Aerial crown-view tile of a tropical tree (Barro Colorado Island, Panama), acquired 20240918:
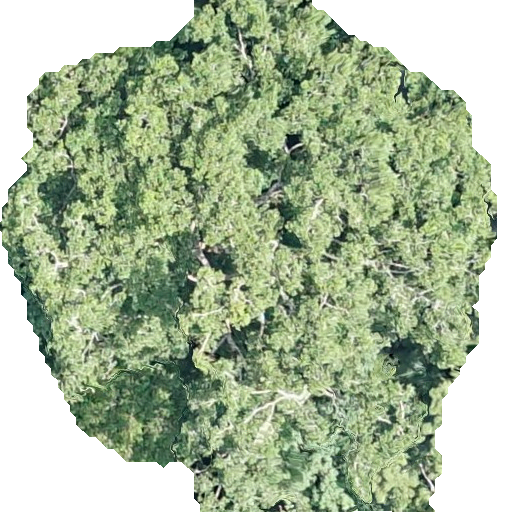
Species: Brosimum alicastrum
GBIF accepted scientific name: Brosimum alicastrum
Crown area: 308.992 m²